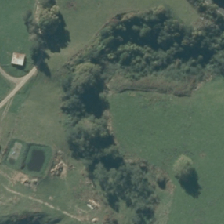
Land cover: deciduous_hardwood